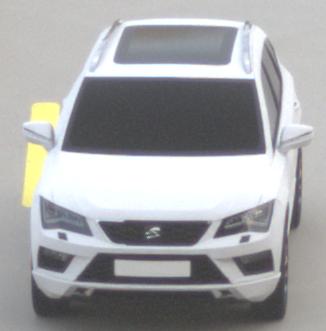
Make: SEAT
Model: Ateca 1.0 TSI Ecomotive
Detailed model: Ateca (5FP)
Model produced from: 2016/08
Model produced until: 2018/08
Doors: 5
Color: white
Road condition: dry road
Daytime: morning or afternoon
Contrast: low contrast